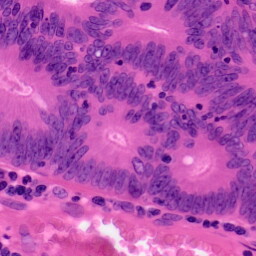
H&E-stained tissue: Colon